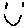
Label: smiley face